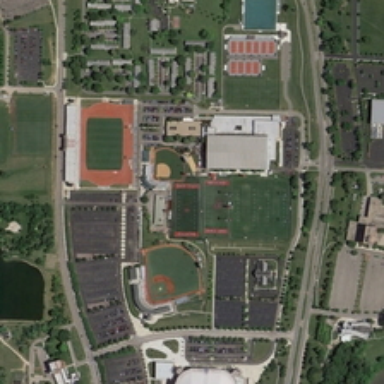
There are some buildings, a lake, roads, a lawn and trees .